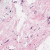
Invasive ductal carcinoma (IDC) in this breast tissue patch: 0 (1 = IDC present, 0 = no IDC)